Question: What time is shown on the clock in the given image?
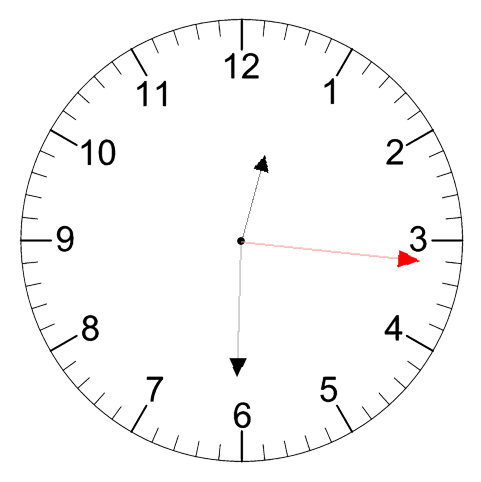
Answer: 12:30:16